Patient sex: M
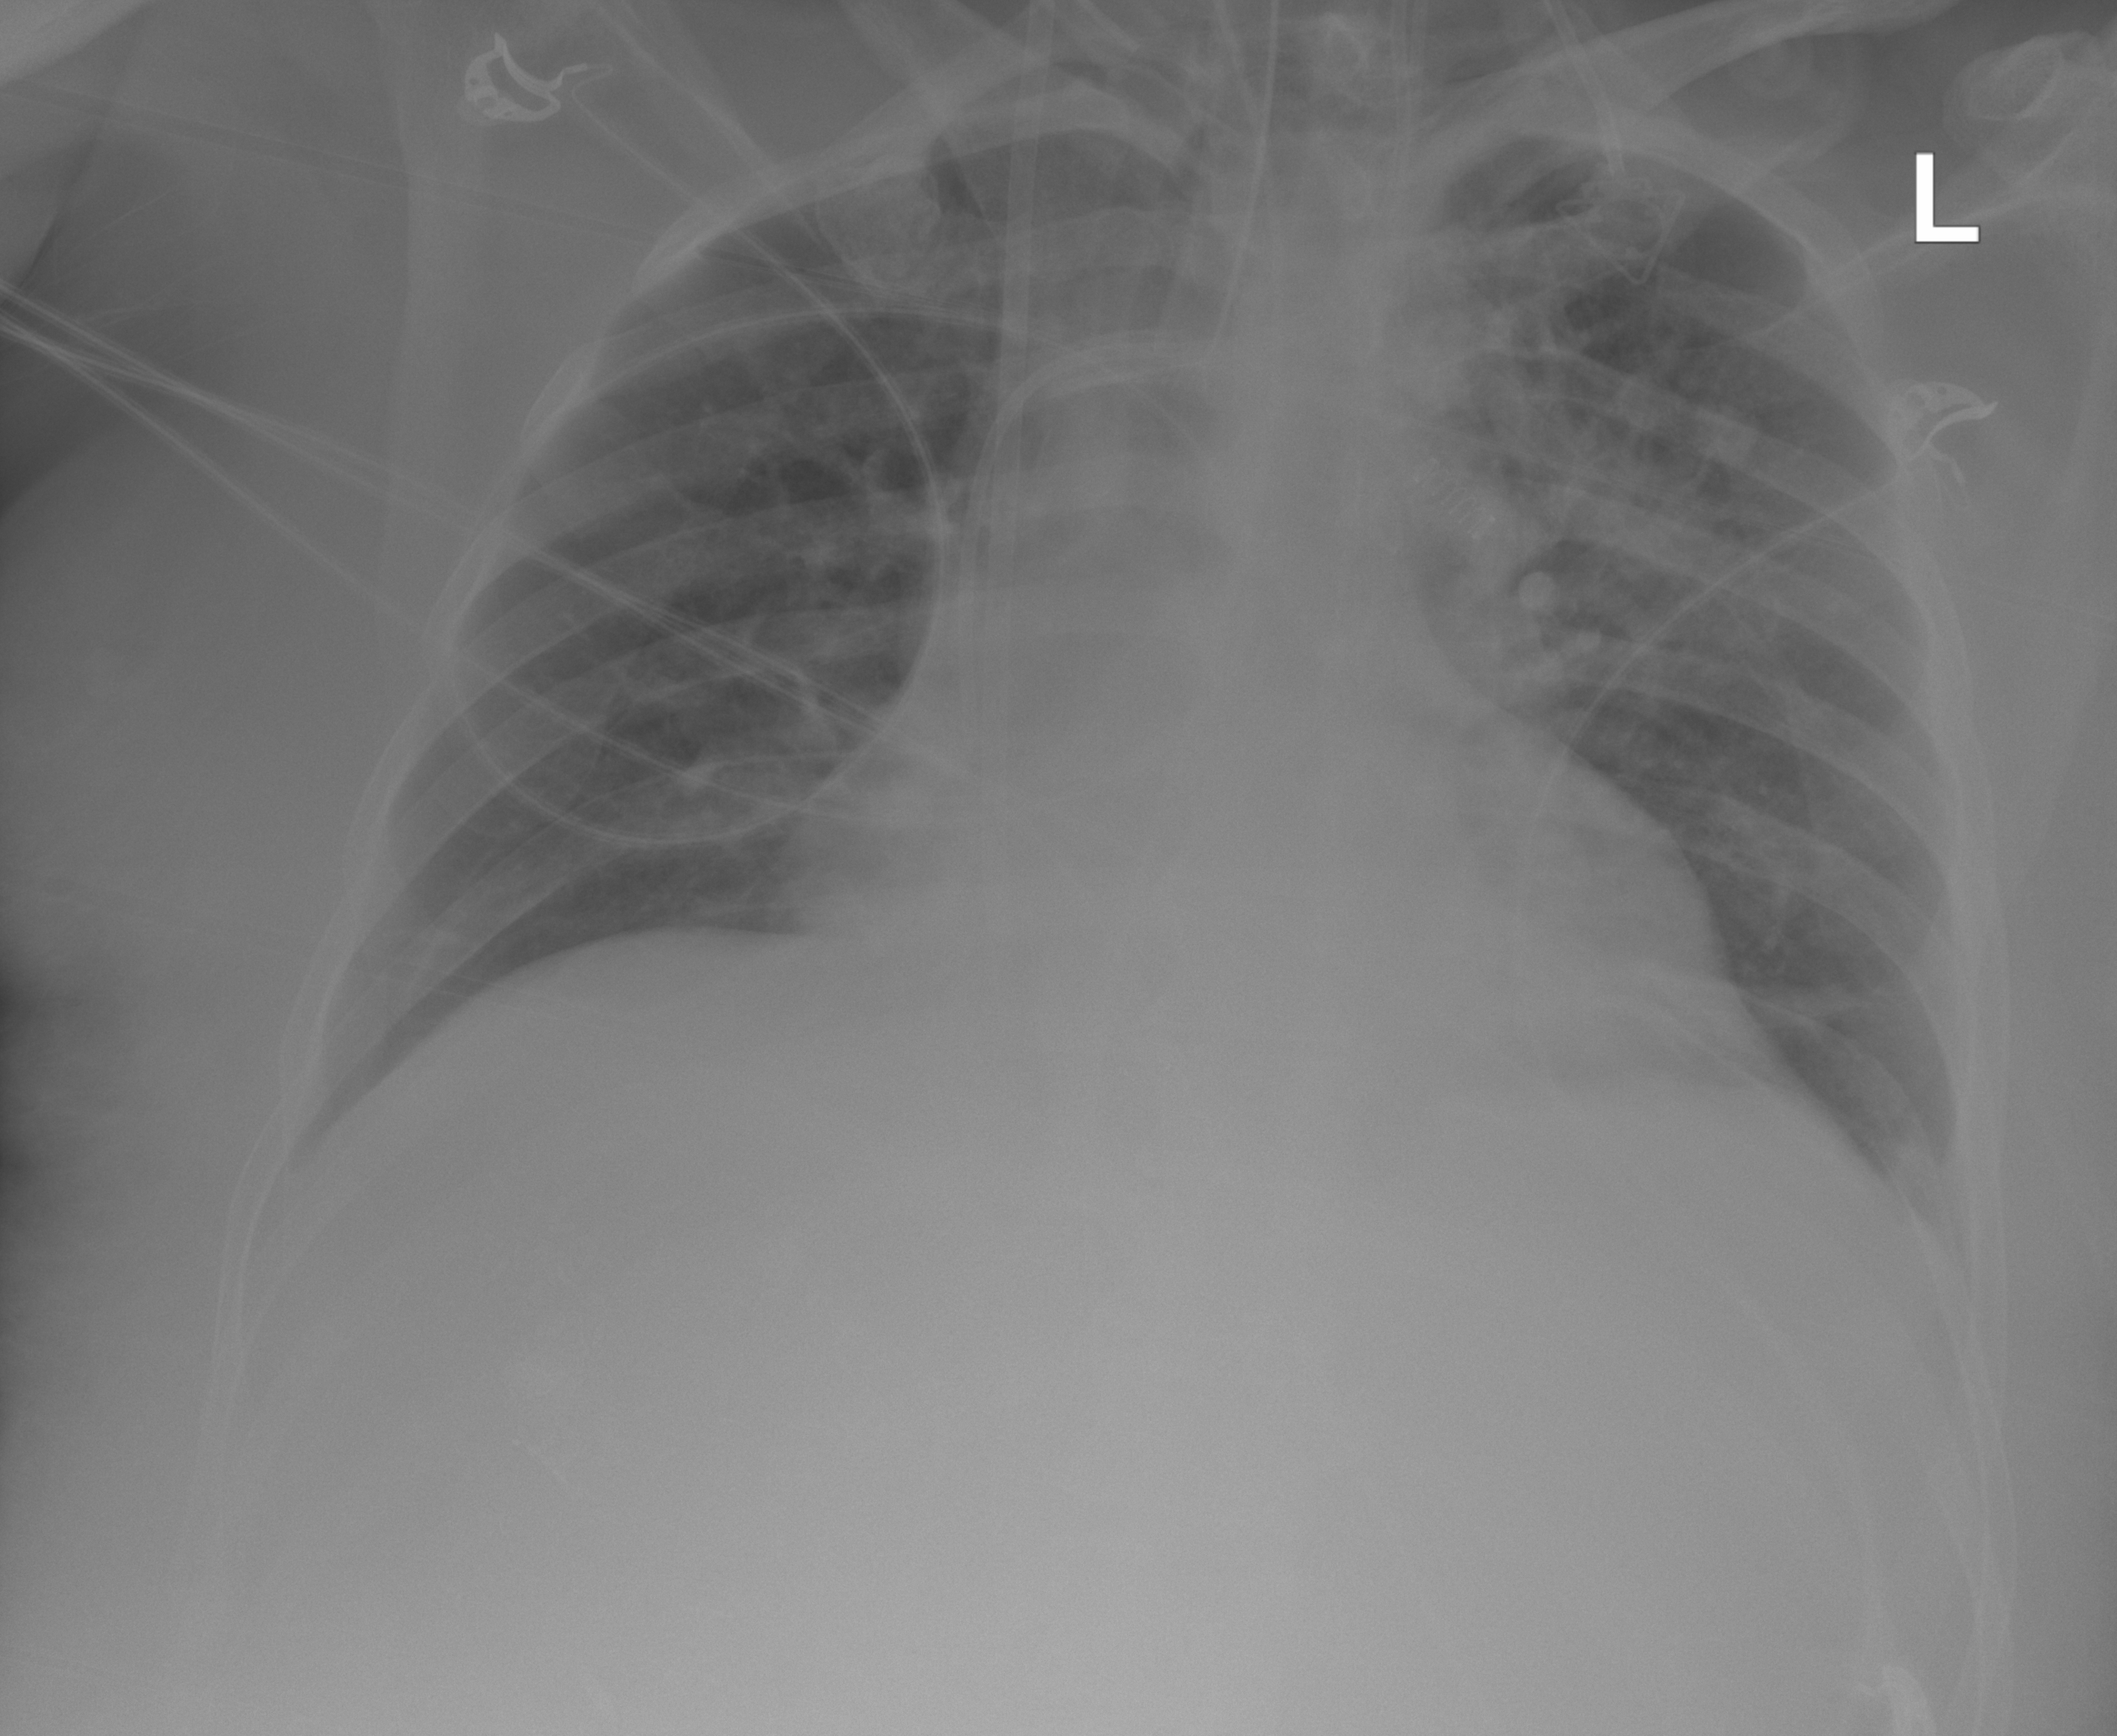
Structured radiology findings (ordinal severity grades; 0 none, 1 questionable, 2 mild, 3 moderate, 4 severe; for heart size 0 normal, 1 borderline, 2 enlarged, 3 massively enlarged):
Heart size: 2
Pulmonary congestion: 0
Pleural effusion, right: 0
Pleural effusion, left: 0
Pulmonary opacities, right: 0
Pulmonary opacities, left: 2
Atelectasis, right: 0
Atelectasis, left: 0